Field crop: tomato
Growth stage: 2
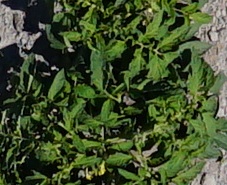
Species: tomato